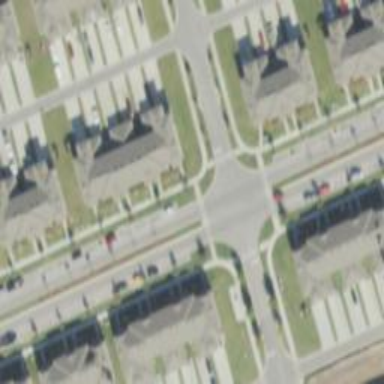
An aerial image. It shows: Residential road.